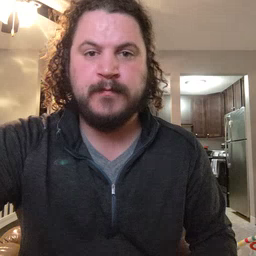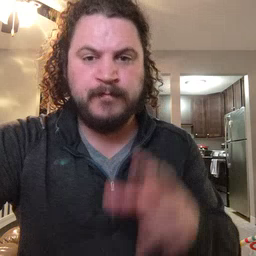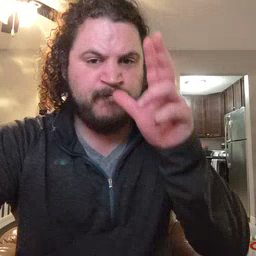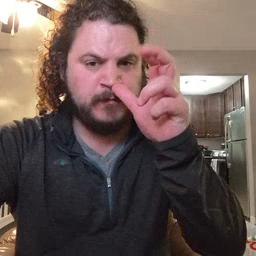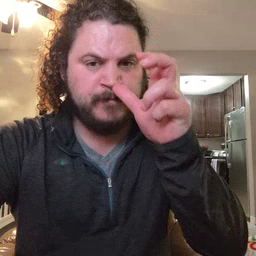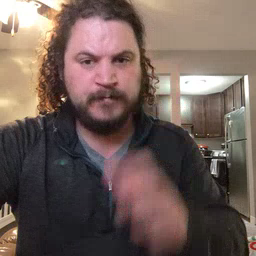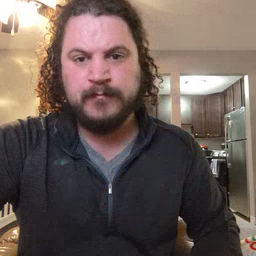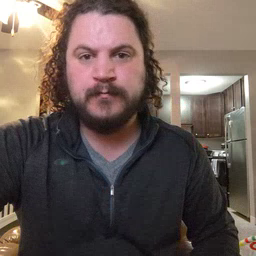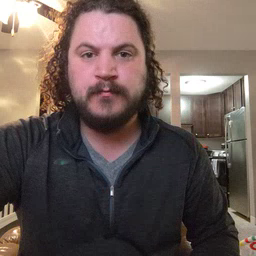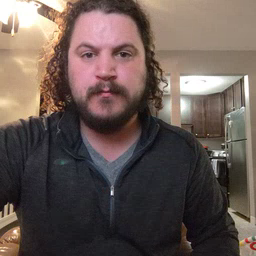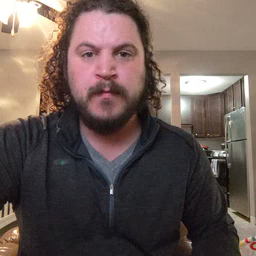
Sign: bug